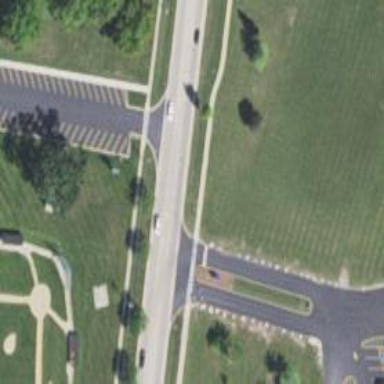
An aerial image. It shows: Tertiary road with asphalt surface. There is separate sidewalk along the road.